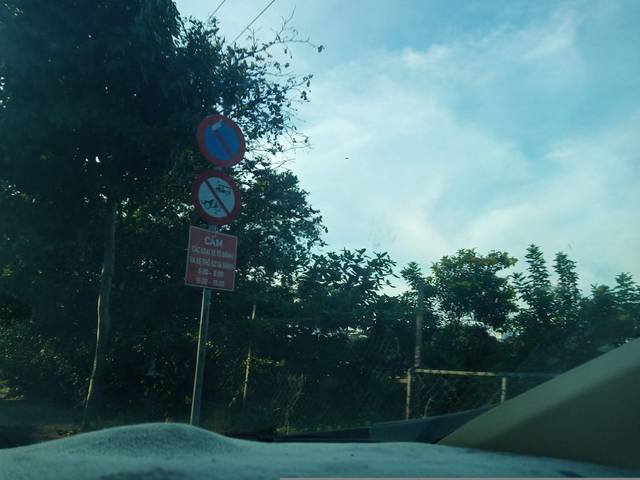
Region: Vietnam
Coordinates: 10.752, 106.71